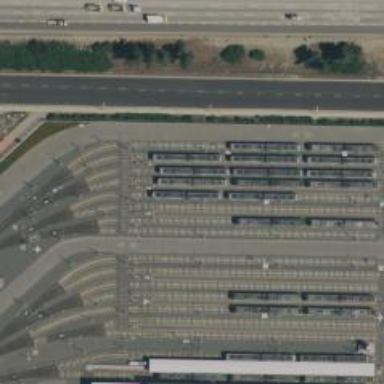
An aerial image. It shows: Light rail yard with electrified contact lines.